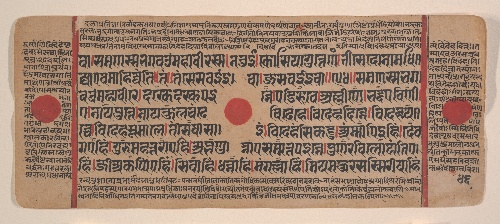
Date: 15th century
Object type: Folio
Classification: Paintings
Medium: Ink, opaque watercolor, and gold on paper
Culture: India (Gujarat)
Dimensions: 4 3/8 x 10 5/8 in. (11.1 x 27 cm)
Department: Asian Art
Credit line: Rogers Fund, 1955
Accession year: 1955
Repository: Metropolitan Museum of Art, New York, NY